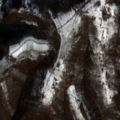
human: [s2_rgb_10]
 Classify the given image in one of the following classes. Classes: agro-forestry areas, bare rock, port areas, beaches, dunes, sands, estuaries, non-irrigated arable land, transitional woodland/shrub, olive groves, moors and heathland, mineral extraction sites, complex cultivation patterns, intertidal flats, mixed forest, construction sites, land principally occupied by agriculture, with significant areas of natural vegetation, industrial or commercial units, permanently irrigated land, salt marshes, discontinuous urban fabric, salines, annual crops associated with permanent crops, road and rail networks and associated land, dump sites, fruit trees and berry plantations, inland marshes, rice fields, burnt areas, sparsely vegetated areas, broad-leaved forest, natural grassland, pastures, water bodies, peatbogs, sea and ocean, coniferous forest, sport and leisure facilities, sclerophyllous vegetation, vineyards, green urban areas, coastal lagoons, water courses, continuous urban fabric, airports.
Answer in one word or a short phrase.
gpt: land principally occupied by agriculture, with significant areas of natural vegetation, broad-leaved forest, transitional woodland/shrub